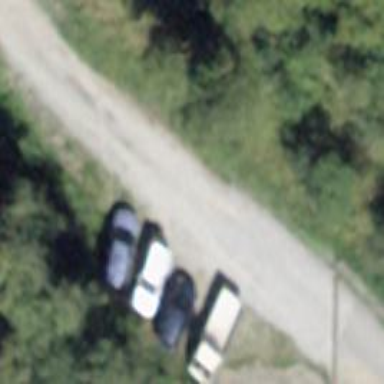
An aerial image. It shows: Parking area with unpaved surface.